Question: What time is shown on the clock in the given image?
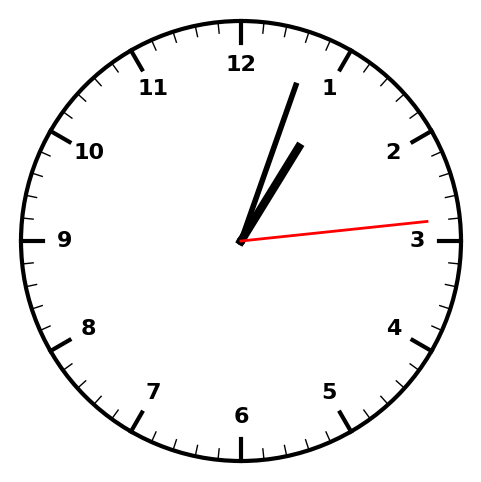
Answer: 01:03:14